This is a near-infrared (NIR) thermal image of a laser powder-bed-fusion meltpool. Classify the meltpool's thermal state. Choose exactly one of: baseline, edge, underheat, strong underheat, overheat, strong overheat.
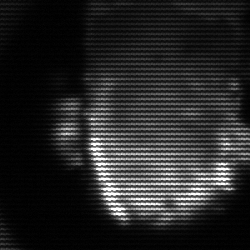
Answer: baseline